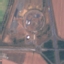
Land use / land cover: Highway